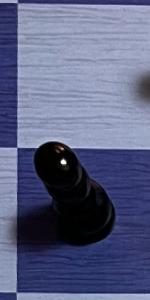
Label: Pawn_Black